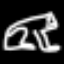
Label: frog